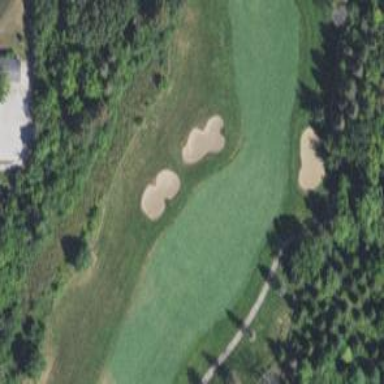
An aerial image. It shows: Golf hole.